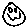
Label: smiley face